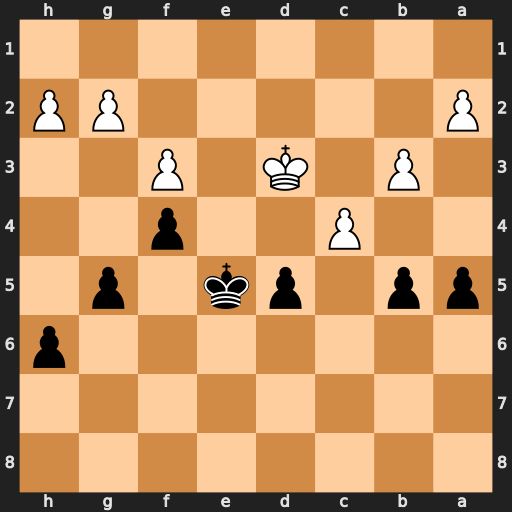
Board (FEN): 8/8/7p/pp1pk1p1/2P2p2/1P1K1P2/P5PP/8
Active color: b
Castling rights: -
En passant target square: -
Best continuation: dxc4+ bxc4 b4 c5 Kd5